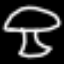
Label: mushroom